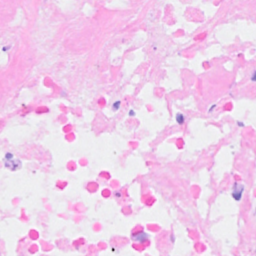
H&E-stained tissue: Breast